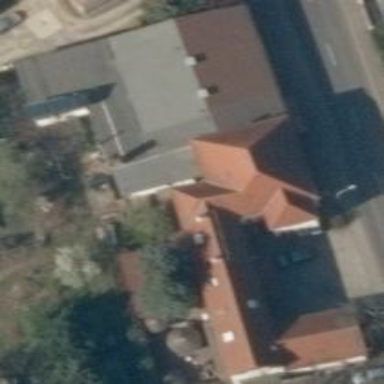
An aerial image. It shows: Pub building.